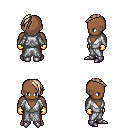
a pixel art fantasy rpg character, male body template, human, dark skin, white robe, red pants, white blonde long mohawk hairstyle, gold gloves, metal boots, four views (front, back, left, right), 2x2 character sprite sheet, small pixel art, hard edges, no anti-aliasing